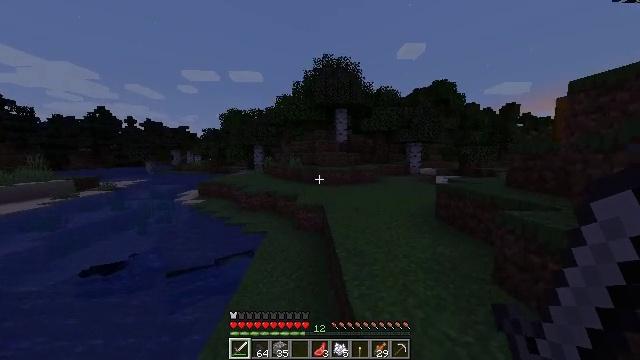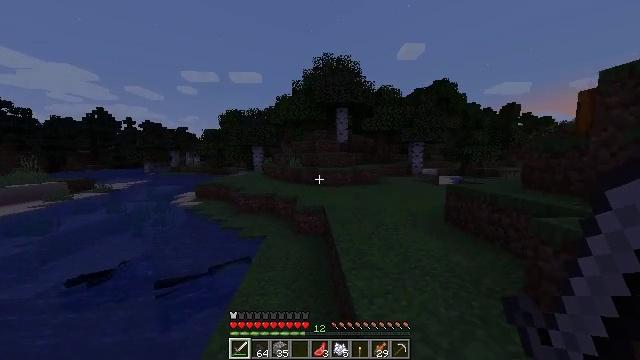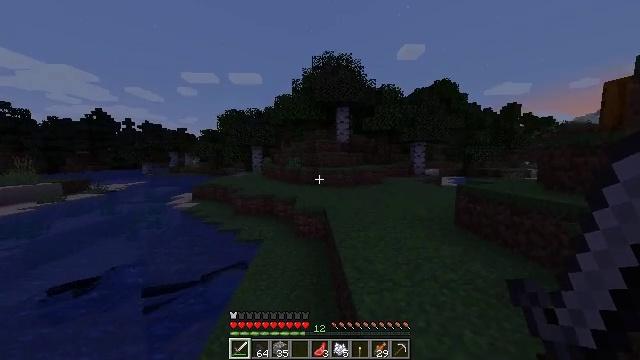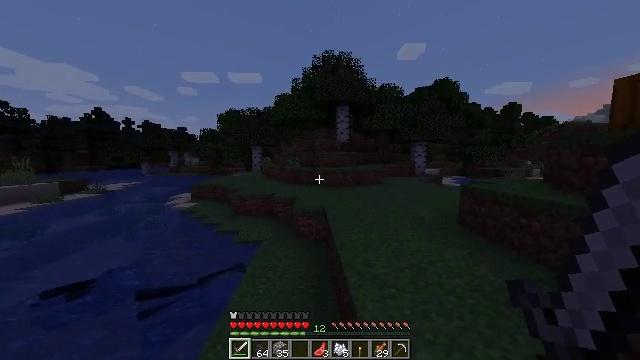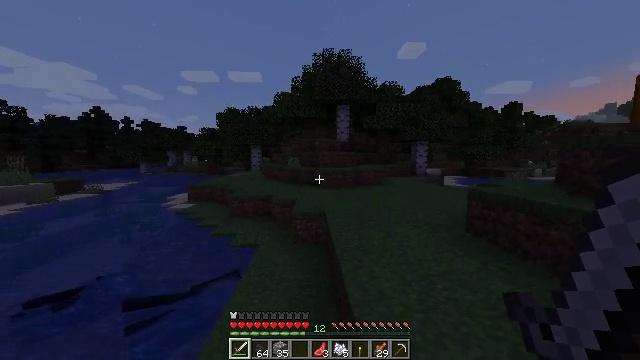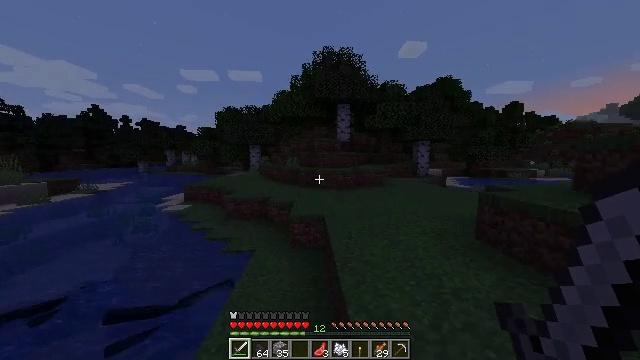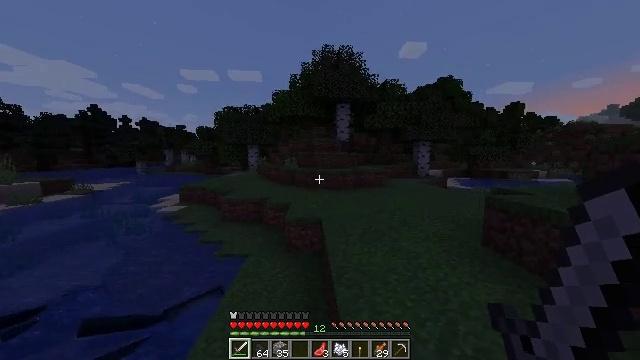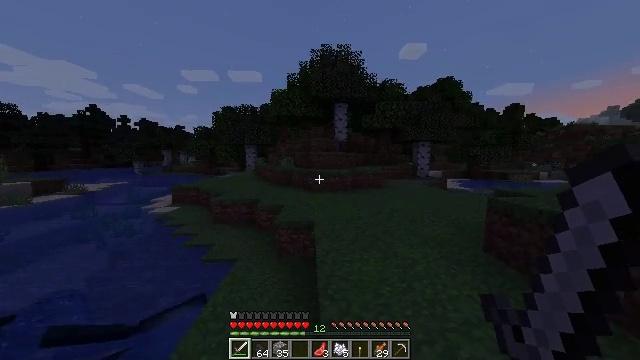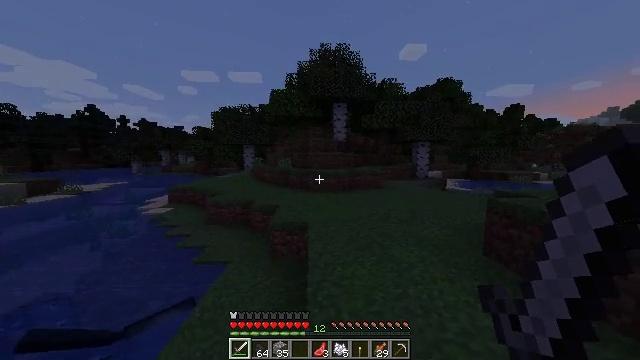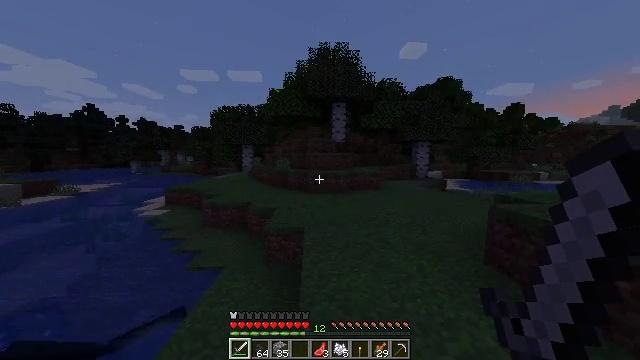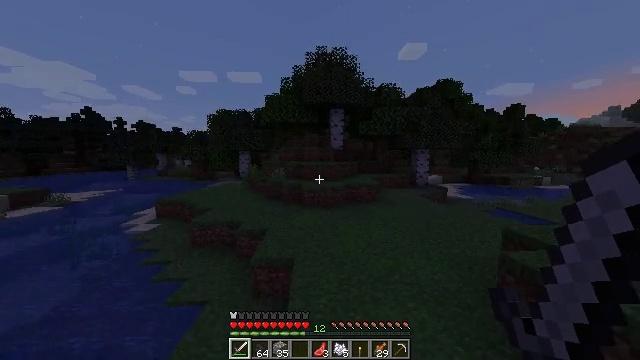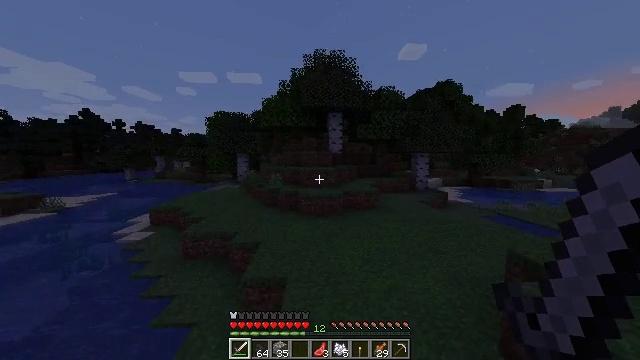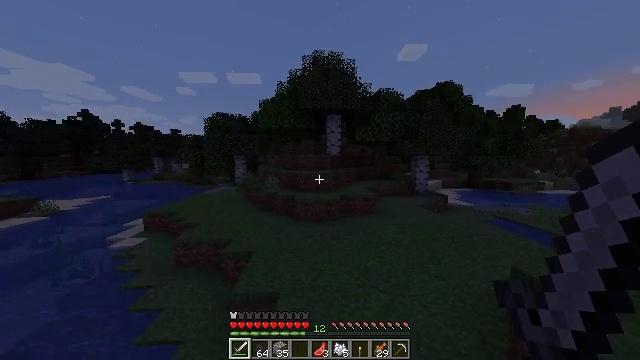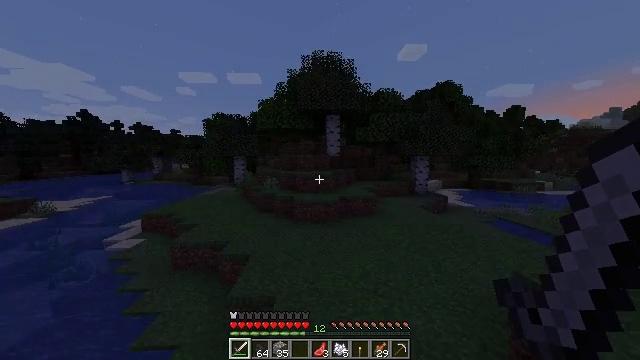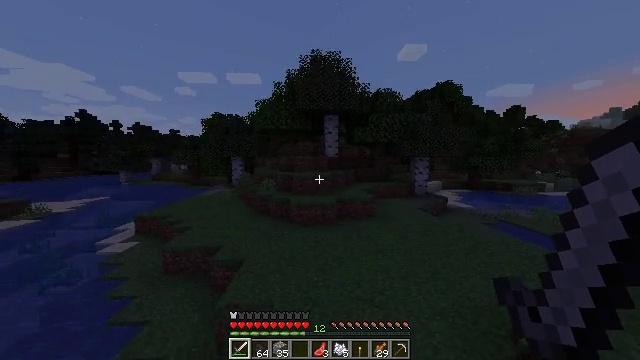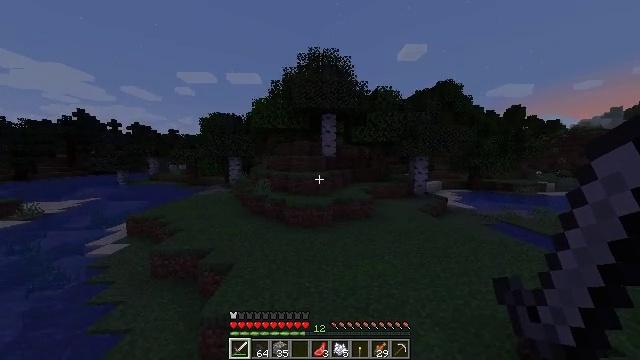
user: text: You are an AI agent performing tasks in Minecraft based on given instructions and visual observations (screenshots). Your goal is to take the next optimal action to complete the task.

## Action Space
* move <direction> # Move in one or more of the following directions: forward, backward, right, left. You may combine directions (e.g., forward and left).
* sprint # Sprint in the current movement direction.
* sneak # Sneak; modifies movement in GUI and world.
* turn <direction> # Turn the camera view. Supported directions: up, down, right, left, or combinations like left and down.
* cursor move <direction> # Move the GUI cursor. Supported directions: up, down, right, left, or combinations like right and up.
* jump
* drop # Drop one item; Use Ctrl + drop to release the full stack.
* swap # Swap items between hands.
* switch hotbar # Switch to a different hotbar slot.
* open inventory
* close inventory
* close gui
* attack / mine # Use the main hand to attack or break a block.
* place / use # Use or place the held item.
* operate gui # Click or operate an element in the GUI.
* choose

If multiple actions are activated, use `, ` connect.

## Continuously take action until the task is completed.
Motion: motion action
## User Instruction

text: Use the furnace to make cooked salmon.
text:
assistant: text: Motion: move forward
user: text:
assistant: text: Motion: move forward
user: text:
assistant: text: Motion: move forward
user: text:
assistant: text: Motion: move forward
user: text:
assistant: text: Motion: move forward
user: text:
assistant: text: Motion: move forward and move right
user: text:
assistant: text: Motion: move forward and move right
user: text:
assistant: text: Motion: move forward and move right
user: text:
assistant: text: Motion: move forward and move right, jump
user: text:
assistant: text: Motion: move forward and move right, jump
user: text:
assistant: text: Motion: move forward and move right, jump
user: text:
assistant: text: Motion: move forward and move right, jump
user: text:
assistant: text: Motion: move forward and move right, jump
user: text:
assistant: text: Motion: move forward and move right
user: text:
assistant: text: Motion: move forward
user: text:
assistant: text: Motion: move forward and move left
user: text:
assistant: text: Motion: move forward and move left
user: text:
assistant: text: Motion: move forward and move left
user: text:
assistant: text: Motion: move forward and move left
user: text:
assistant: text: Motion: move forward and move left, turn left
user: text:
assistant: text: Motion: move forward and move left, turn left and up
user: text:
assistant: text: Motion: move forward and move left, turn left and up
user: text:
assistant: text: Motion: move forward and move left, turn left and up
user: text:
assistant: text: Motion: move forward and move left, turn left
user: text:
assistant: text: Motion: move forward
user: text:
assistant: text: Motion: move forward, turn left
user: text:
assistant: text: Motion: move forward
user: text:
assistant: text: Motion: move forward
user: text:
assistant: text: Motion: move forward
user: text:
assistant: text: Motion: move forward